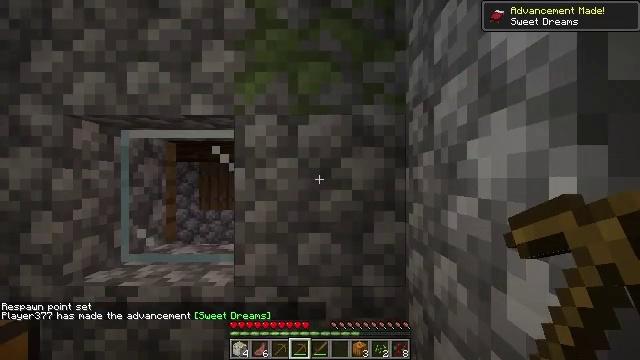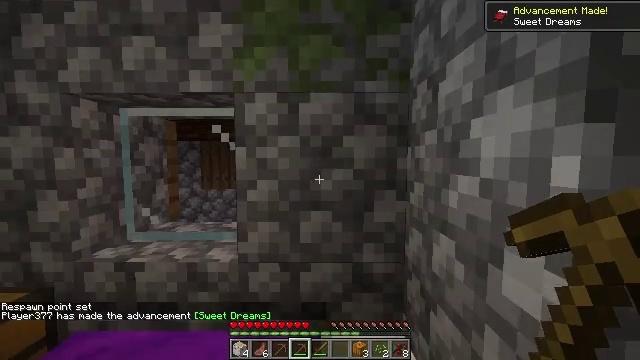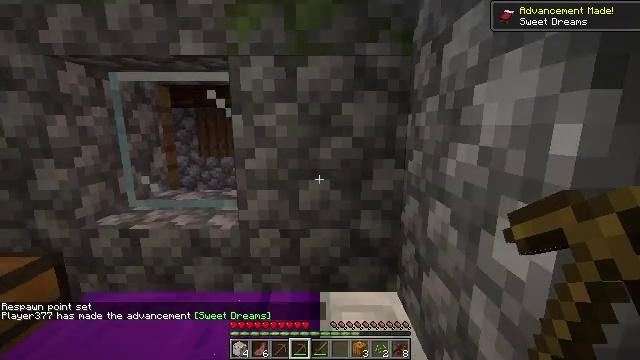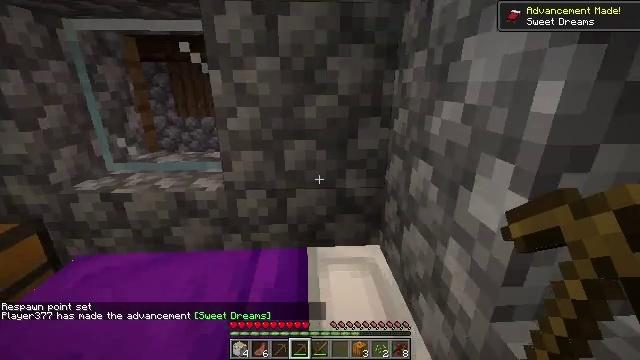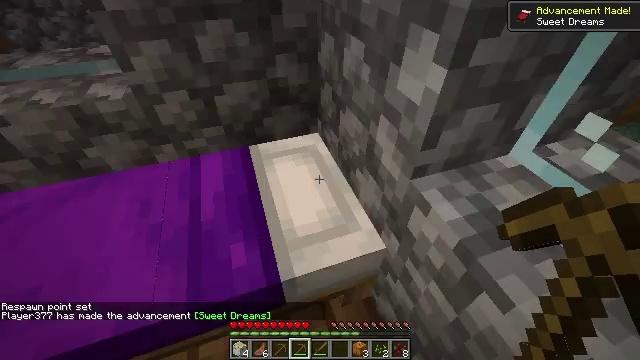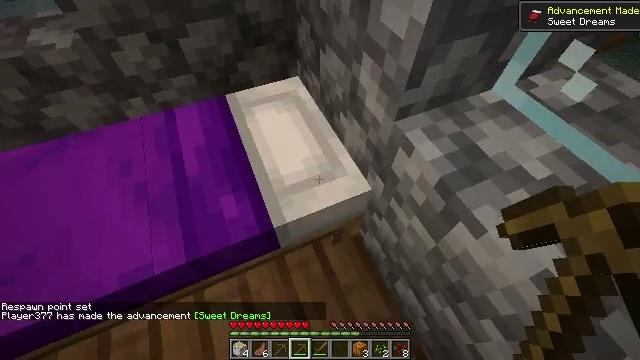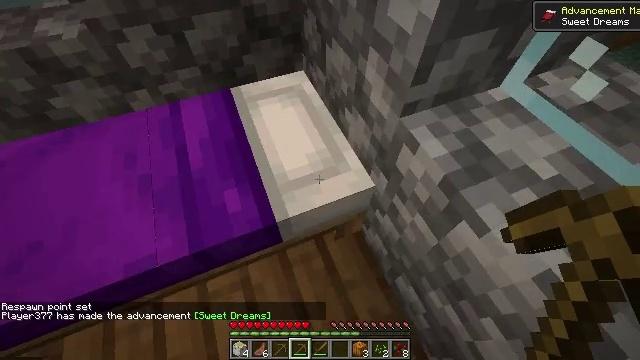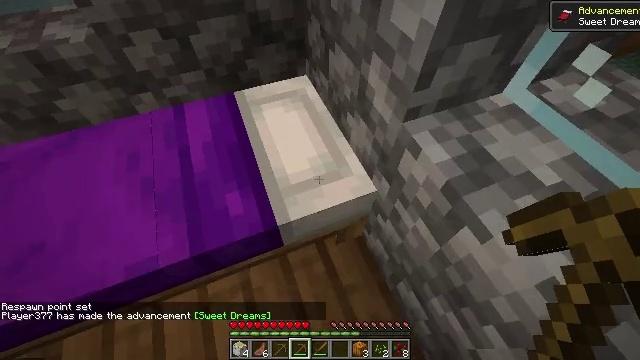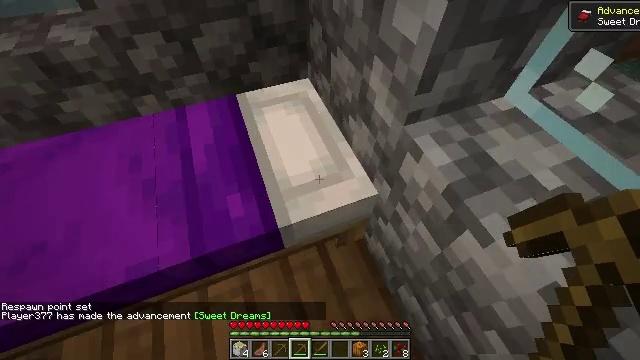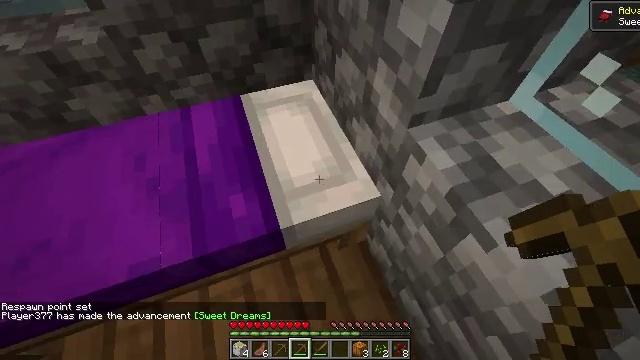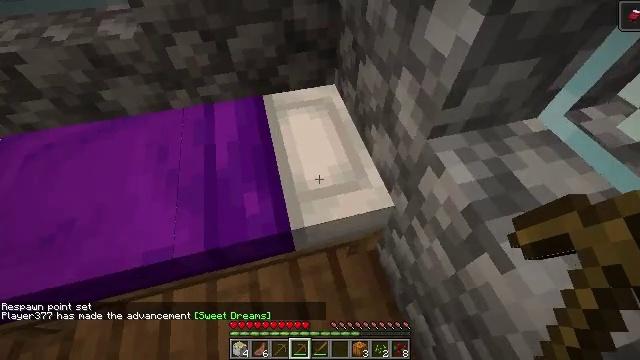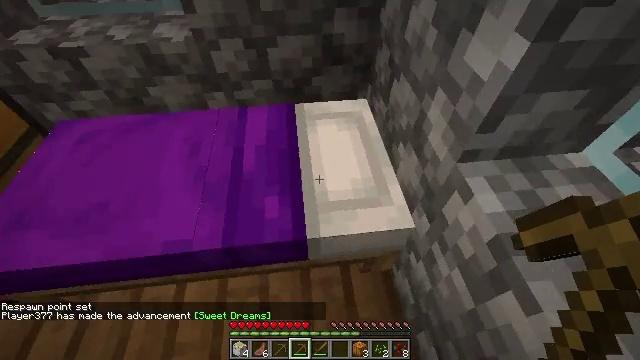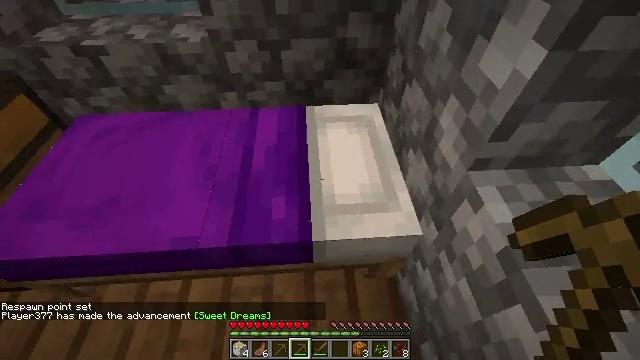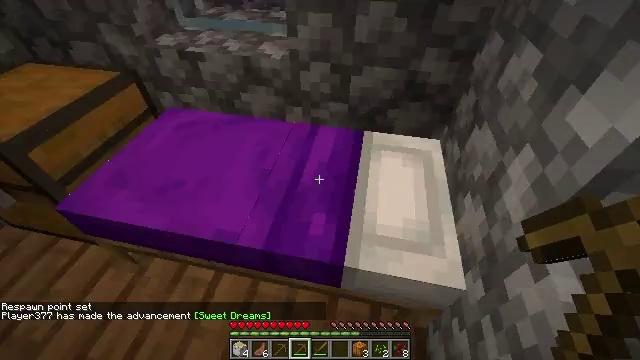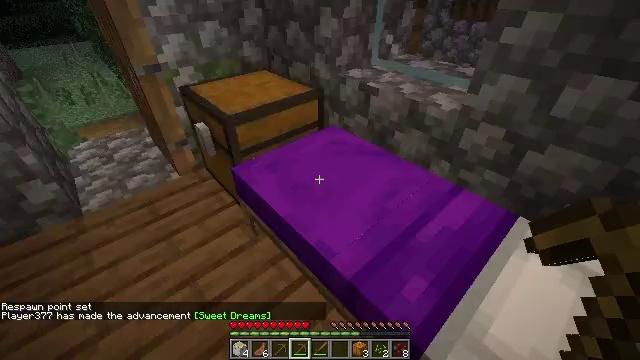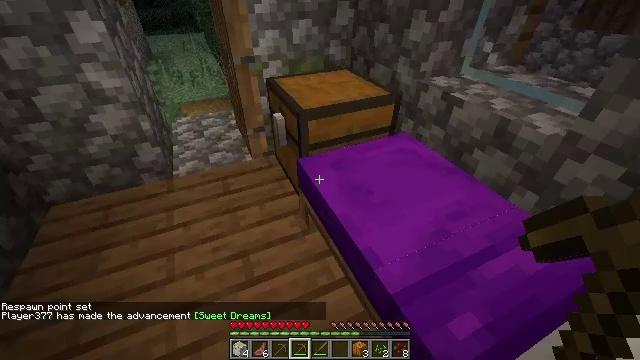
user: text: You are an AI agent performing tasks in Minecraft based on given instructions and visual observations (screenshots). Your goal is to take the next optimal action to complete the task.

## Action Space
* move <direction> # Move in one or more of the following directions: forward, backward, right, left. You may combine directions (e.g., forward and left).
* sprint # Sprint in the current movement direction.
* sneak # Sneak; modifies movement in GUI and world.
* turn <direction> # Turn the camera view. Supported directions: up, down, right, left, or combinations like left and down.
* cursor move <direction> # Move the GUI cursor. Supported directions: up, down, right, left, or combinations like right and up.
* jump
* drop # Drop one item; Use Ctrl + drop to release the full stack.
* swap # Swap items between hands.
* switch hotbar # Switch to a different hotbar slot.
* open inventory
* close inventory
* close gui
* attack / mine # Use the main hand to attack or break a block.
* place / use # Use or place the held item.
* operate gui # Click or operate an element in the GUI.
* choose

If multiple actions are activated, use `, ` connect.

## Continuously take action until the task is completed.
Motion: motion action
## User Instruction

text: Retrieve the torch.
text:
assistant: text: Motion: turn down
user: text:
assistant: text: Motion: turn down
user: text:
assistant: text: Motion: turn right and down
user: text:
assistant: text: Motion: turn right and down
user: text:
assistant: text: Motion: turn right and down
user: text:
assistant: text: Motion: turn left and down
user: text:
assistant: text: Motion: no_op
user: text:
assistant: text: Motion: no_op
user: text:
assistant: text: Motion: turn left
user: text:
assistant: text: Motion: turn left
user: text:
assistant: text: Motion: turn left and up
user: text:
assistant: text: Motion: turn left
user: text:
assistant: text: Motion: turn left and up
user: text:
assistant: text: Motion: turn left and up
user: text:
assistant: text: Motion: turn left
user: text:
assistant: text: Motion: turn left
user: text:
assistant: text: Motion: no_op
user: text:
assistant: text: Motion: no_op
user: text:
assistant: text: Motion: no_op
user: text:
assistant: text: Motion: turn left
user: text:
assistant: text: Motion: turn left and up
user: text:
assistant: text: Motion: turn left and up
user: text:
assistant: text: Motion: turn right and up
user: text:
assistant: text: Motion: turn right and up
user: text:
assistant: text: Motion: turn right
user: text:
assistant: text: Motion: no_op
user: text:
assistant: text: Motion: no_op
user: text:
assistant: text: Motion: no_op
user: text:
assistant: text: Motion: no_op
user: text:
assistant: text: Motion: no_op